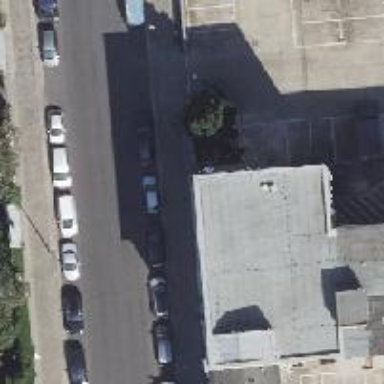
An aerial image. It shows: Clothing store.